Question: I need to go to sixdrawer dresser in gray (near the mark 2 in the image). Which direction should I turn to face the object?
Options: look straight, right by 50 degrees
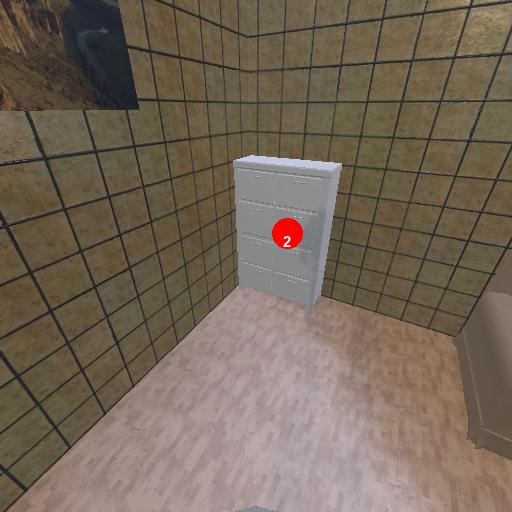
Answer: look straight